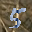
Label: 5